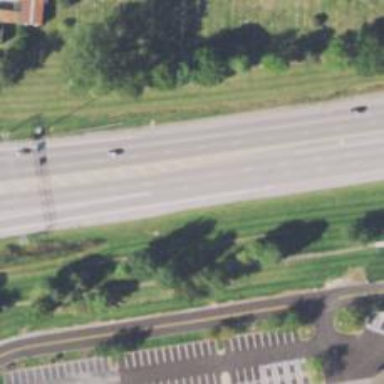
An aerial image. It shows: Embankment along trunk highway.